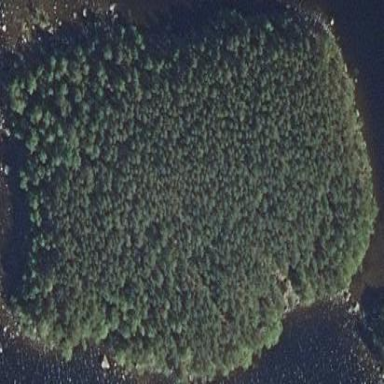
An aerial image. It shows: Islet surrounded by woodland.